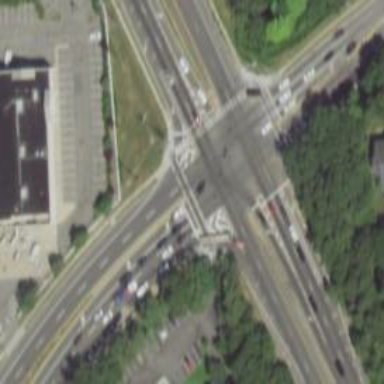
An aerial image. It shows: Marked crossing on the road.